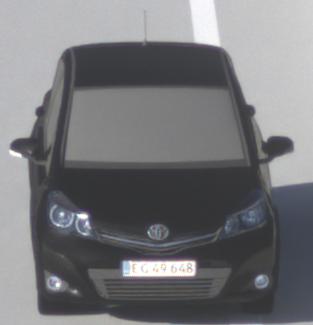
Make: Toyota
Model: Yaris 1.0
Detailed model: Yaris (XP9)
Model produced from: 2009/01
Model produced until: 2010/10
Doors: 3
Color: black
Road condition: dry road
Daytime: sunrise or sunset
Contrast: medium contrast